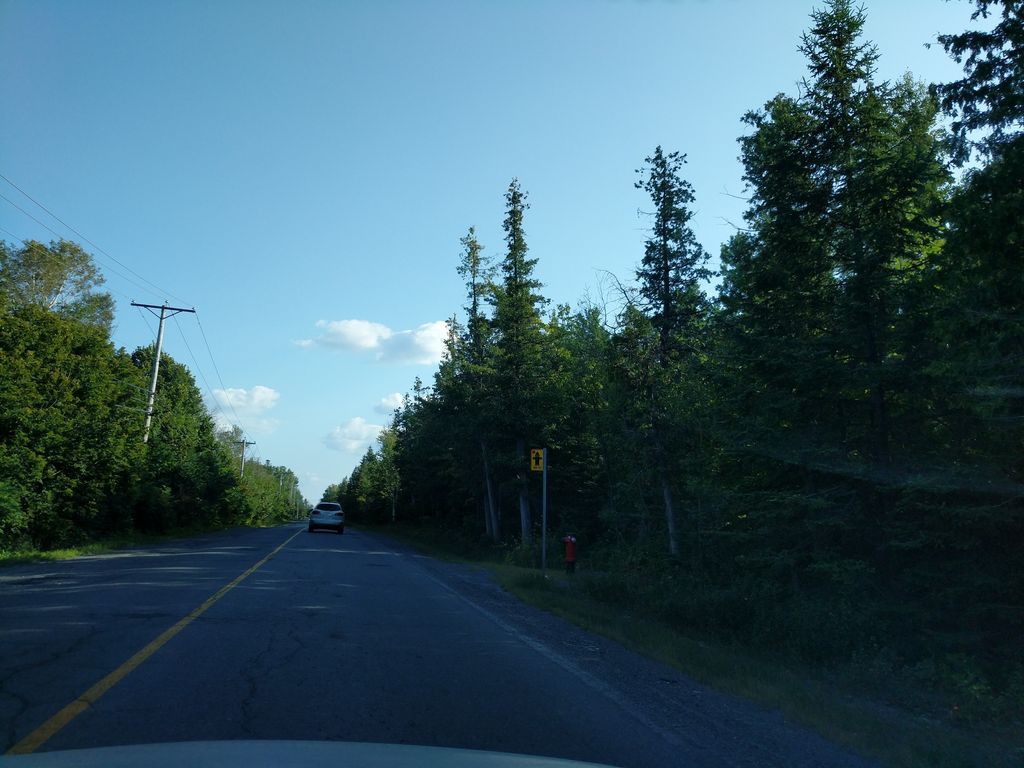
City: ottawa-gatineau